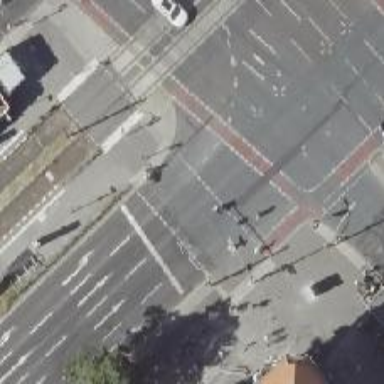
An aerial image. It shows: Footway that serves as traffic island.